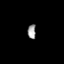
Tissue: lung
Cell type: T cells
Senescence score: 0.2119
Nuclear area (px): 117
Mean DAPI intensity: 155.496